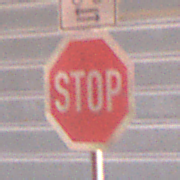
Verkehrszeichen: Stop
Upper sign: RichtungsangabeDurchPfeile9
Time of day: MorningAfternoon
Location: Outdoor (Urban)
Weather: Clear
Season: NotSpecified
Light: Natural